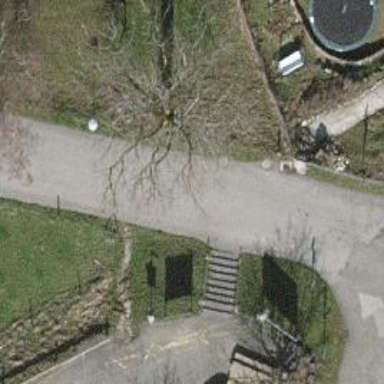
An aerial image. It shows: Set of steps on the road.